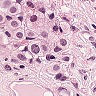
Metastatic tissue present: yes